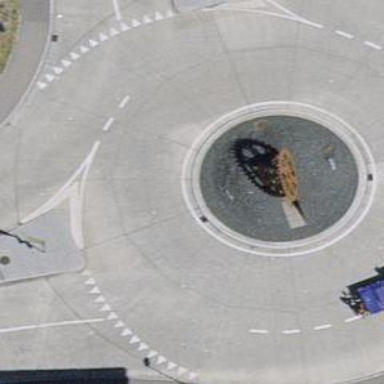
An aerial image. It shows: Primary highway intersecting roundabout.